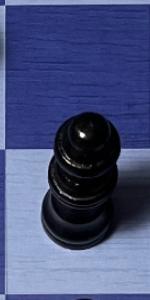
Label: Queen_Black